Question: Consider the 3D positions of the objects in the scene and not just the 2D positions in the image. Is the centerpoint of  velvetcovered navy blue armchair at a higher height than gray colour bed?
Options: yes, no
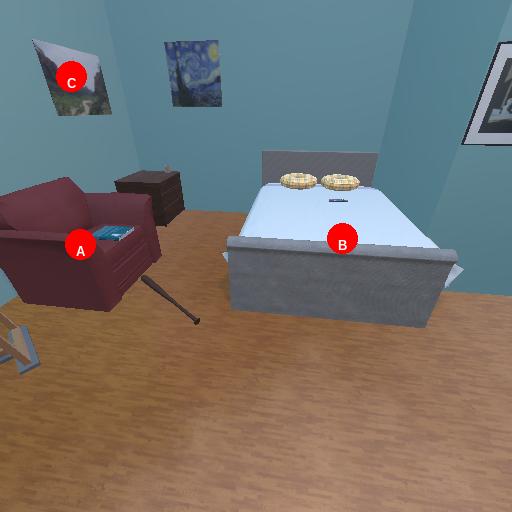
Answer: yes